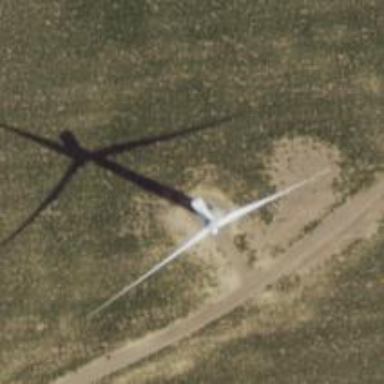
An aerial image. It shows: Wind generator powered by wind. The generator type is horizontal axis and it uses wind turbines.